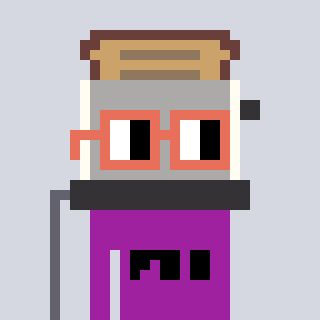
a pixel art character with square orange glasses, a toaster-shaped head and a magenta-colored body on a cool background